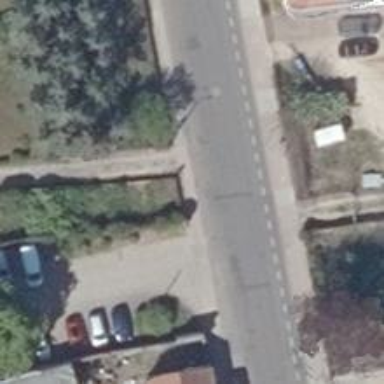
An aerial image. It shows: Secondary road with asphalt surface. There is designated cycle lane on the left side.